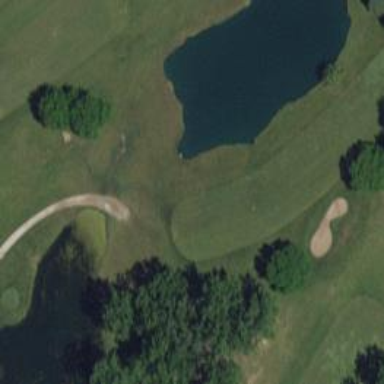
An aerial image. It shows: Water hazard on golf course.